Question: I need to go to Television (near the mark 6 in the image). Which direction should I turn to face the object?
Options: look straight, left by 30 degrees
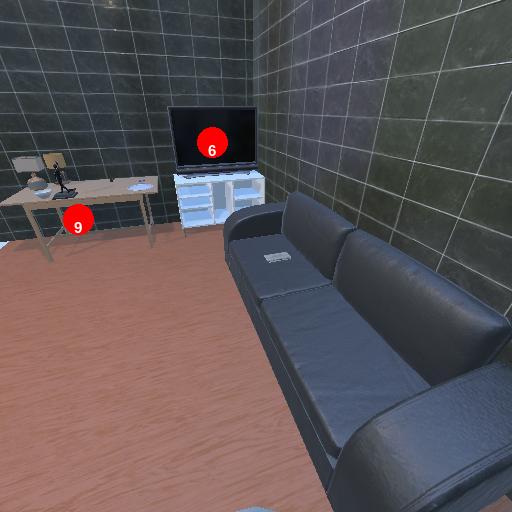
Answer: look straight